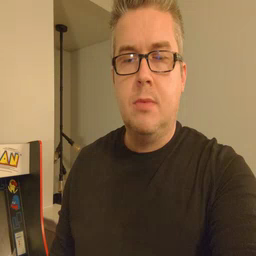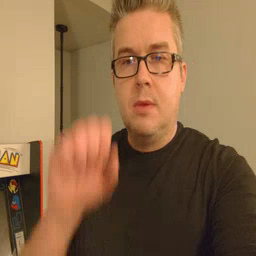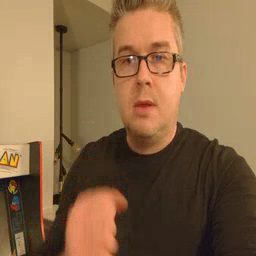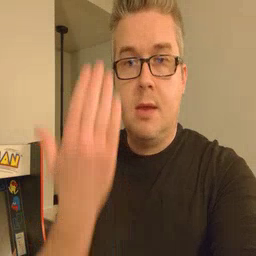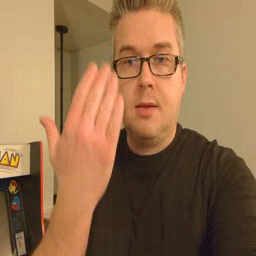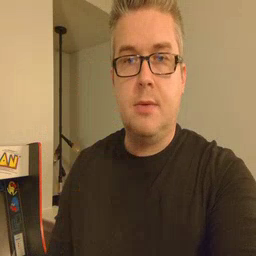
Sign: mitten